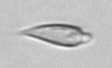
Label: Oxytoxum